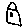
Label: house